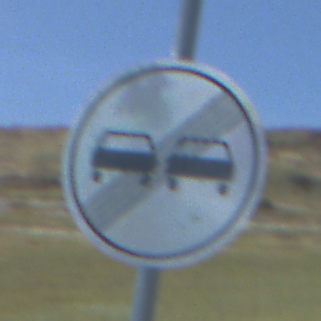
Verkehrszeichen: EndeUeberholverbot
Umgebung: Outdoor, Nature
Tageszeit: Night
Wetter: PartlyCloudy
Licht: Natural
Jahreszeit: NotSpecified
Kontrast: HighContrast